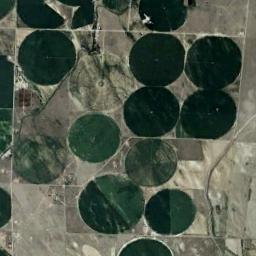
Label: circular_farmland